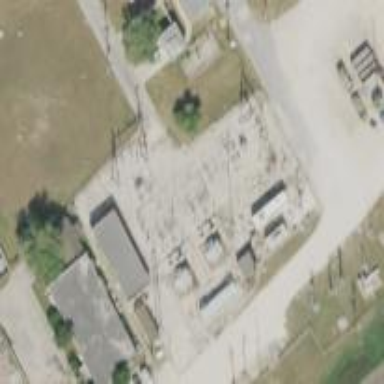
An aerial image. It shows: Distribution level power substation enclosed by fence.